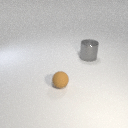
small brown rubber sphere to the left of large gray metal cylinder